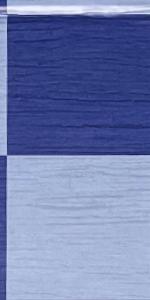
Label: Empty